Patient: sex F, age 71
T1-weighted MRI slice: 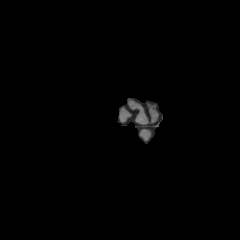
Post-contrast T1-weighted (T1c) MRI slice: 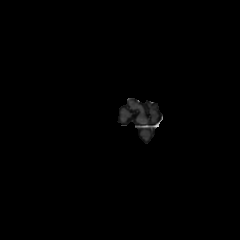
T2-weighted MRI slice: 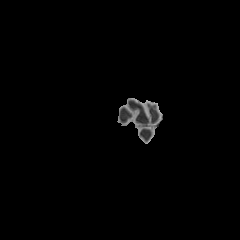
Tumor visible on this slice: no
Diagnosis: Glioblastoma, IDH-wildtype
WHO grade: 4